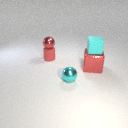
large red metal cube in front of small red rubber cylinder